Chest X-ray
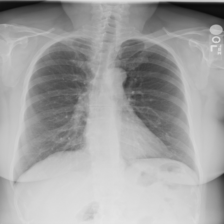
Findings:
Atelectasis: negative
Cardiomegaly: negative
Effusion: negative
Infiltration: negative
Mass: negative
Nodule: negative
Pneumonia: negative
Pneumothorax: negative
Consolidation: negative
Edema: negative
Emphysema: negative
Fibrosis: negative
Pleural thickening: negative
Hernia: negative